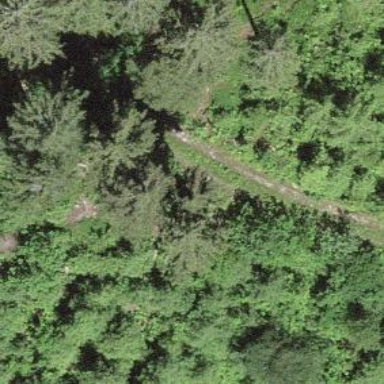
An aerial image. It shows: Path.